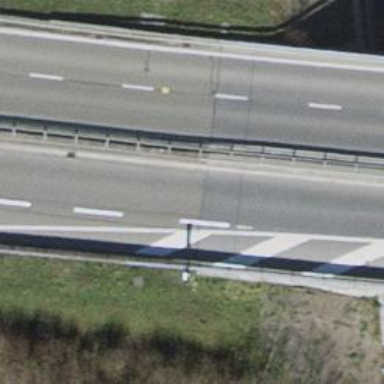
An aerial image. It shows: Trunk motorroad.